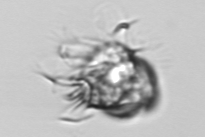
Label: Strombidium_morphotype1